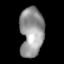
Tissue: lung
Cell type: Epithelial cells
Senescence score: 0.1086
Nuclear area (px): 1144
Mean DAPI intensity: 150.07